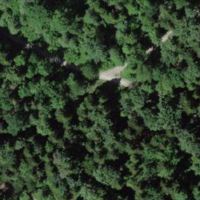
EUNIS habitat code: 41
Species observed at this site:
Cornus sanguinea